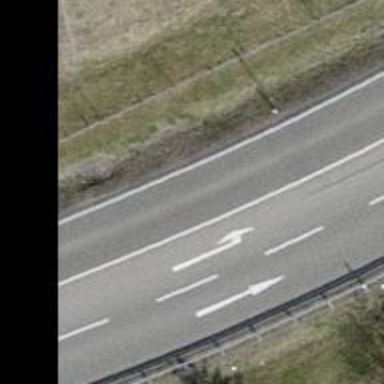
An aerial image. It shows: Asphalt trunk link motorroad.